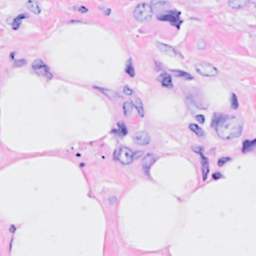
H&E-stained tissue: Breast